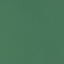
Land use / land cover class: SeaLake